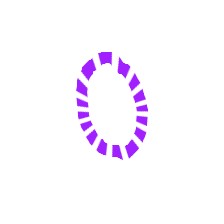
Shape: circle